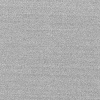
Atmospheric dust classification: dusty